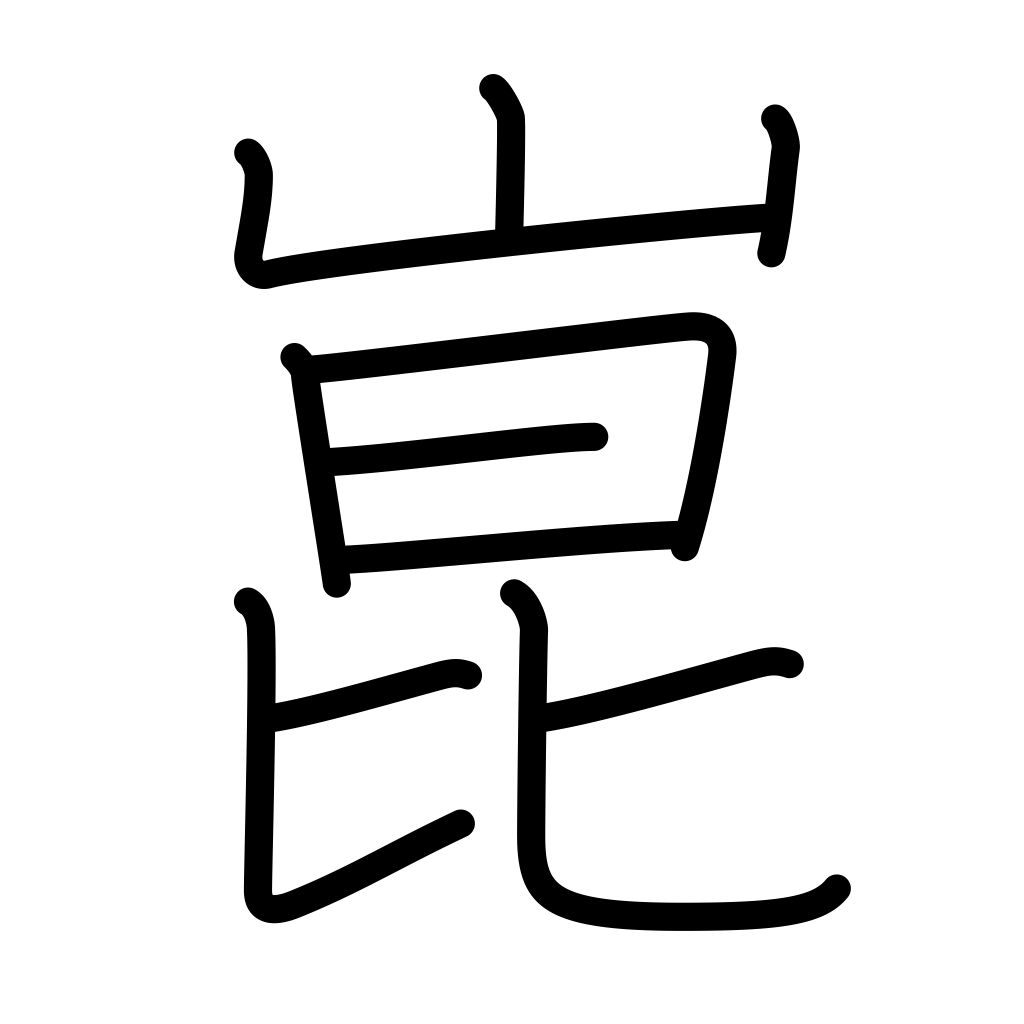
Meaning: place name